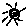
Label: sun